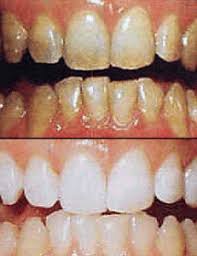
Condition: Tooth Discoloration